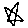
Label: star